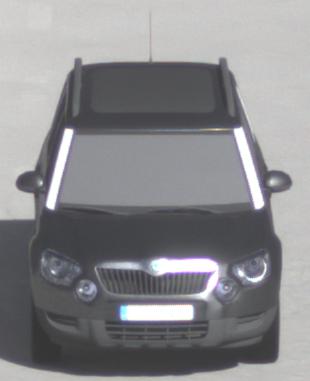
Make: Skoda
Model: Yeti 1.2 TSI
Detailed model: Yeti
Model produced from: 2009/11
Model produced until: 2011/10
Doors: 5
Color: gray
Road condition: dry road
Daytime: morning or afternoon
Contrast: high contrast